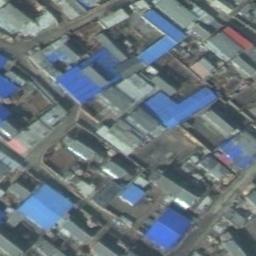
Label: industrial_area